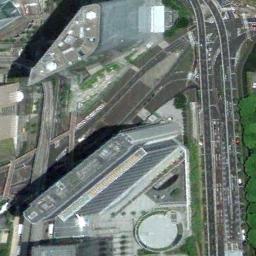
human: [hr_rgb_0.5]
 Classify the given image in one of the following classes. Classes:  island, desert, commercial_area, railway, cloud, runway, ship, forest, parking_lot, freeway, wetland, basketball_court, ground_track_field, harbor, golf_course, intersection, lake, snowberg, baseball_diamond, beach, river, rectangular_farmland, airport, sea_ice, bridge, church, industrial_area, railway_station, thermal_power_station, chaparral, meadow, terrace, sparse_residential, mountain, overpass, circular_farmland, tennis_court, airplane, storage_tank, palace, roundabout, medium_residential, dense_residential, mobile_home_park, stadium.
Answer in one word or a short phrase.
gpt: commercial_area